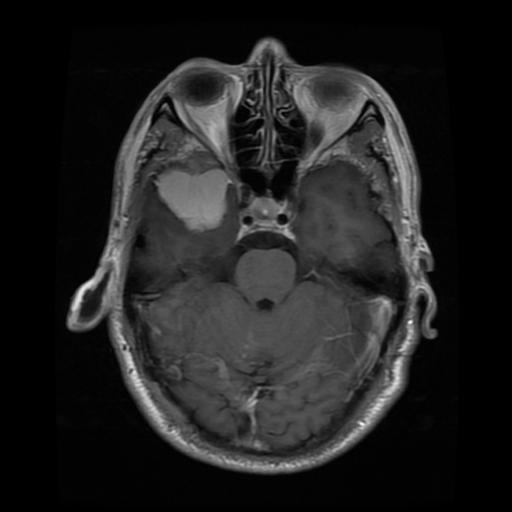
Label: meningioma